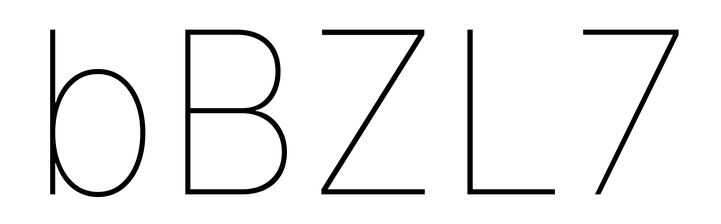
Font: Inter_Thin